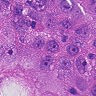
Metastatic tissue present: yes